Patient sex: M
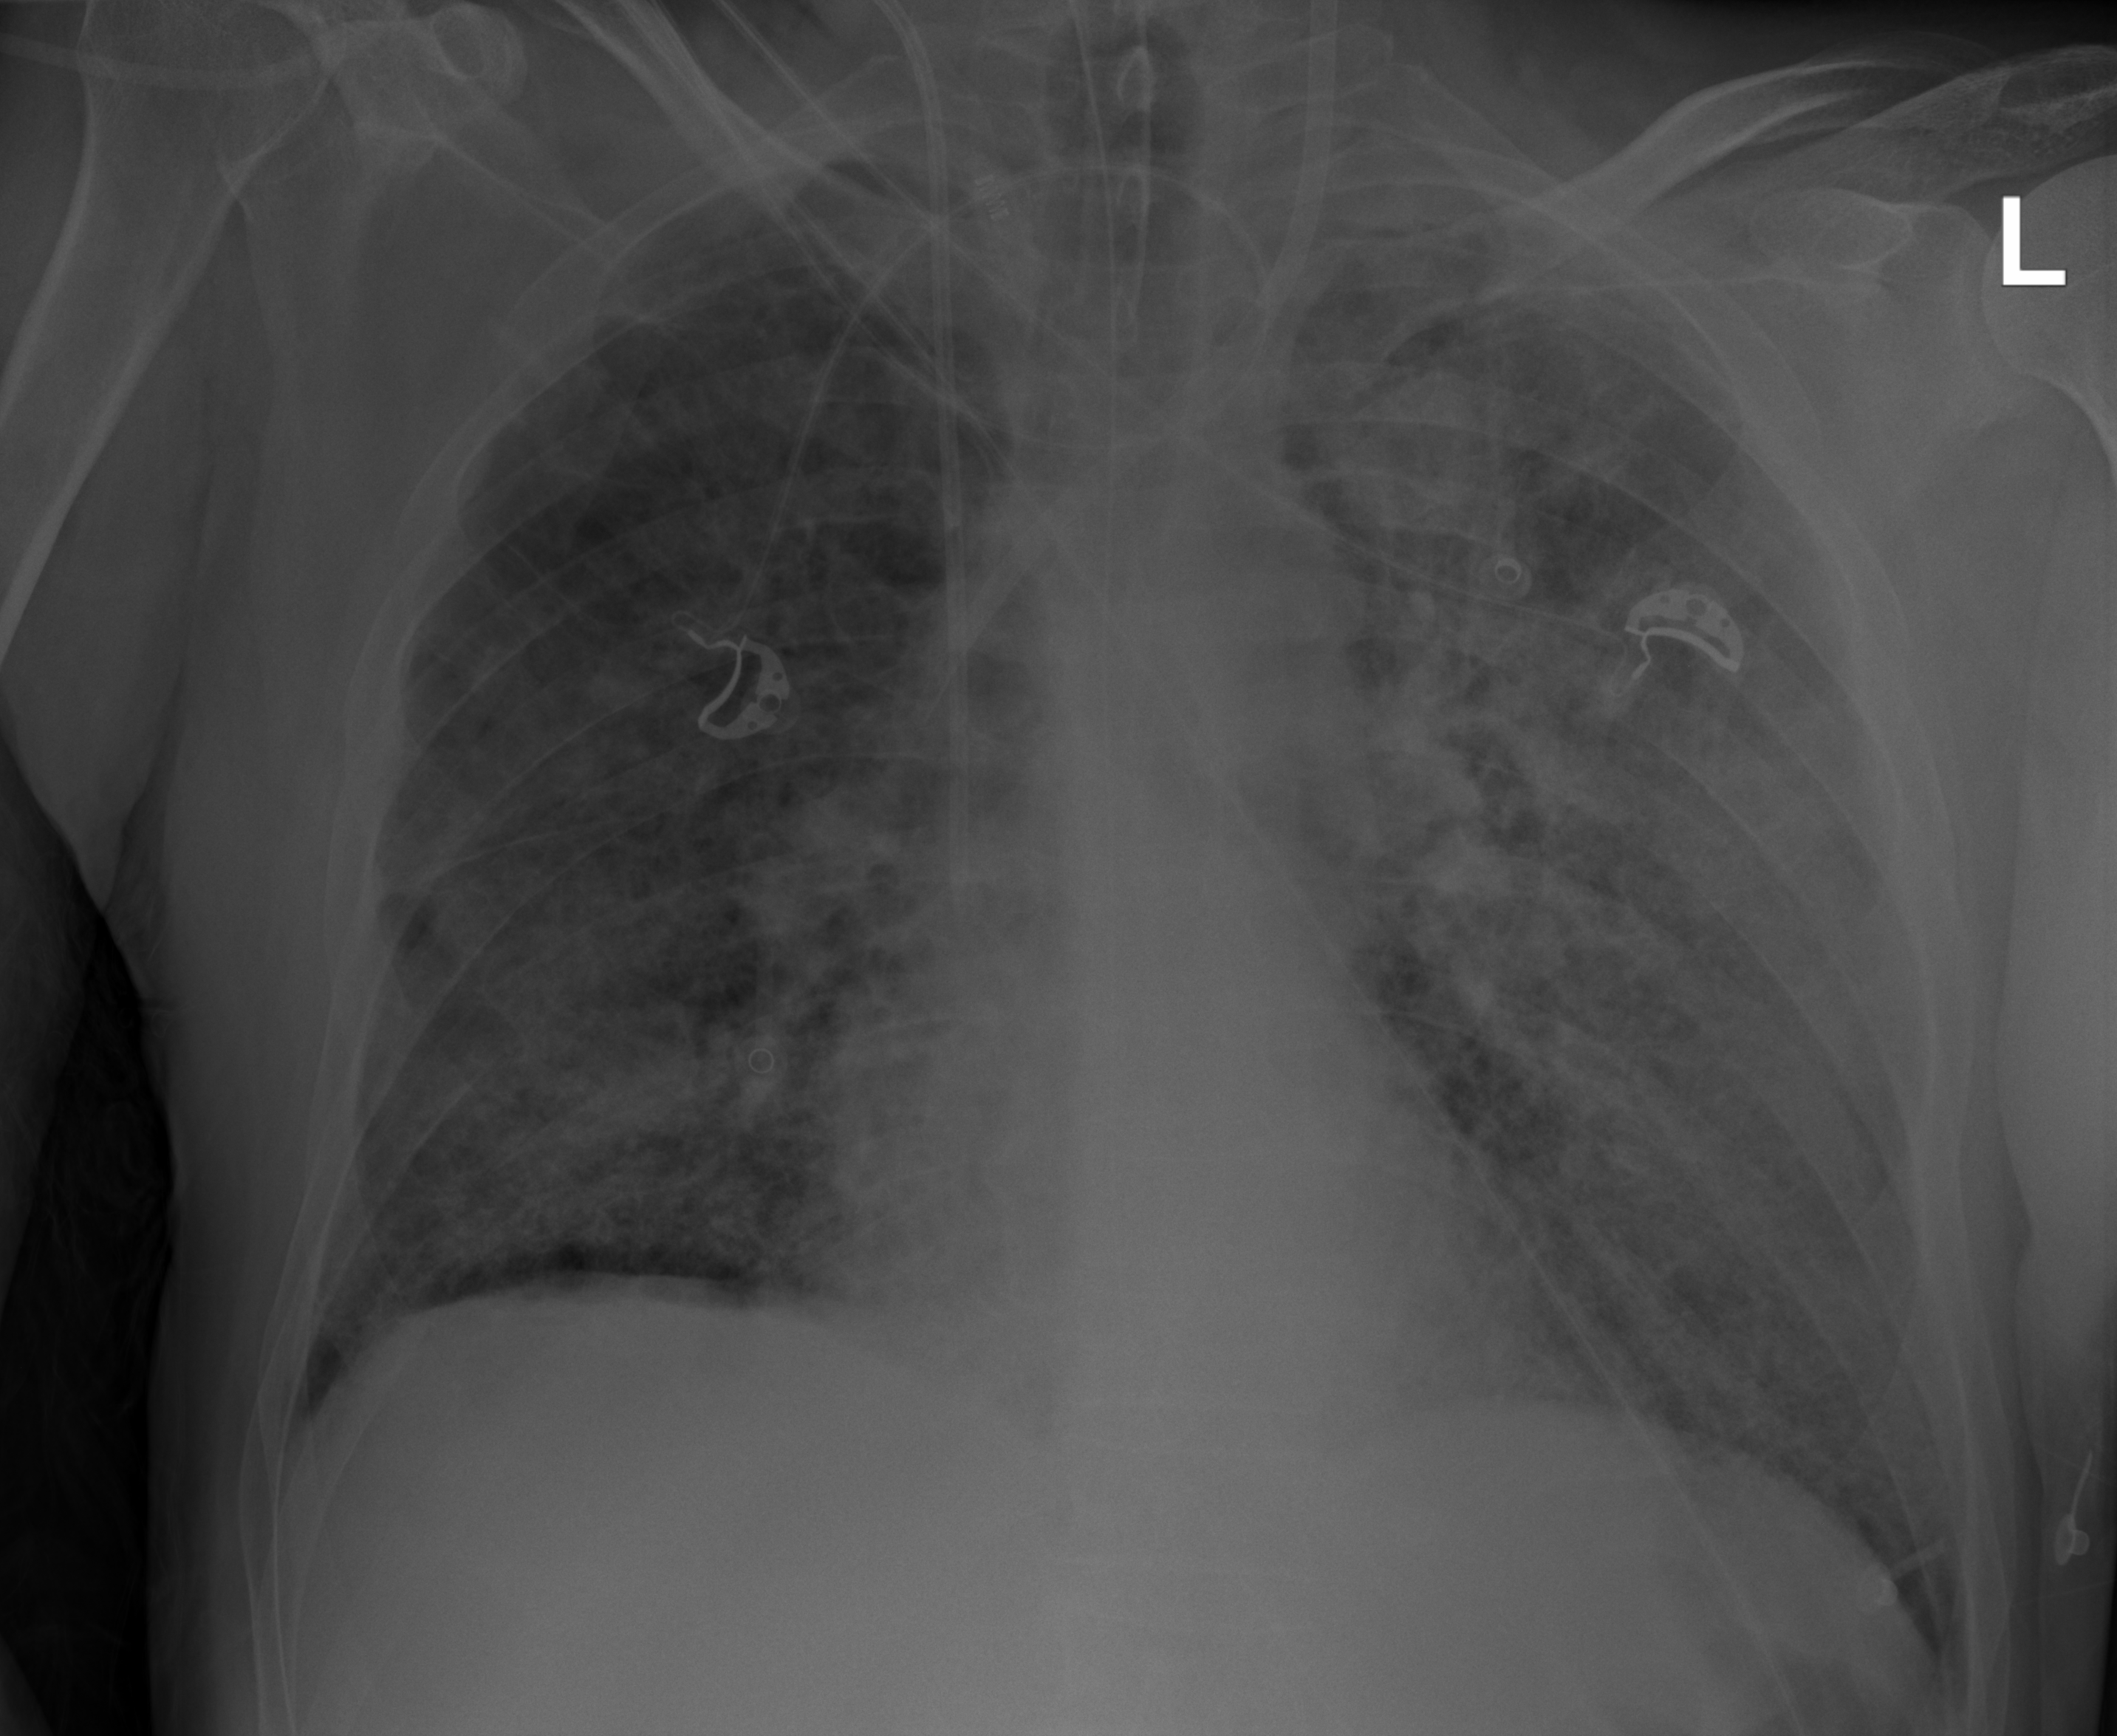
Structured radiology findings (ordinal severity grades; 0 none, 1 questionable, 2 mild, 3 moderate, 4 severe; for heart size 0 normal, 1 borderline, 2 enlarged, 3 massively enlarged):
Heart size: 1
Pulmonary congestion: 1
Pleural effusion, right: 0
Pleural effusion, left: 0
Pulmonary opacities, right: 3
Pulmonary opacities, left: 3
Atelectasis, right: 2
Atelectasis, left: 2